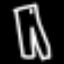
Label: pants